Question: I have a table that binds data in the format of YYYY-####. In some cases there may be values 2012-456 and 2012-1234. Be default, the 2012-1234 will sort 'before' the 2012-456. If I change the sort to 'numeric', then it throws off other years (ex: would sort in order 2012-456, 2013-555, 2012-1234). I'm guessing I'll have to prepend 0's to the digits after the hyphen if less than 4 digits, but I have not been able to get the sorter to work. I have tried .addParser but I'm not familiar with that and have not been successful. Are there any good articles for what I'm looking for or does anyone know a way to accomplish this?
Here is an image of example data that is sorting incorrectly and would need to sort in order of year (first 4 digits) then number after hyphen:

**Also, the date should have been in a better format obviously, but in this case I'm not able to adjust how that is entered.
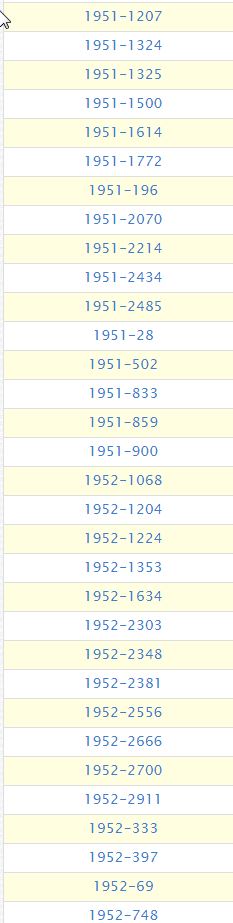
Answer: After debugging further I was finally able to get .addParser() to work, and condensed the code as much as I could. I guess because I am new(ish) to javascript, I didn't realize that the .length was counting spaces and/or returns in my html.
'''
$('.tablesorter').tablesorter({
widgets: ['zebra'],
headers: {
0: {
sorter: 'licenseYear'
}
}
})
$.tablesorter.addParser({
id: 'licenseYear',
is: function (s) {
return false;
},
format: function (s) {
//pad zeros for max length of digits after hyphen
var pad = "0000";
//replace hyphen with needed zeros to pad number
var n = s.replace(/-/, pad.substring(s.length - 5));
return n;
},
type: 'numeric'
});
'''
*EDIT: Condensed code with help from this thread about padding left: <URL>